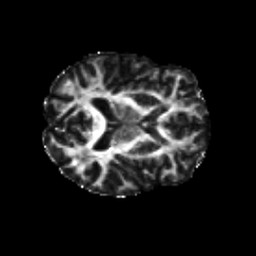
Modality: FA
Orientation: axial
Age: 44
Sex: male
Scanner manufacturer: siemens
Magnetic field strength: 3 T
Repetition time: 8.6 s
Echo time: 0.095 s